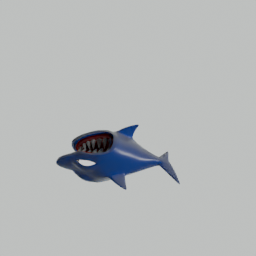
Label: animals